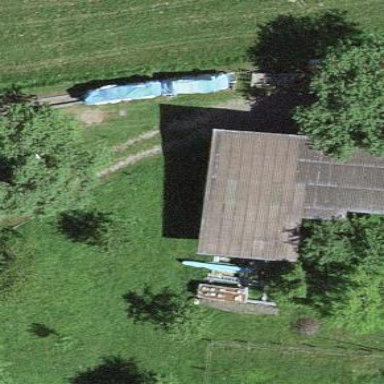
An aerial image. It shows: Shed.